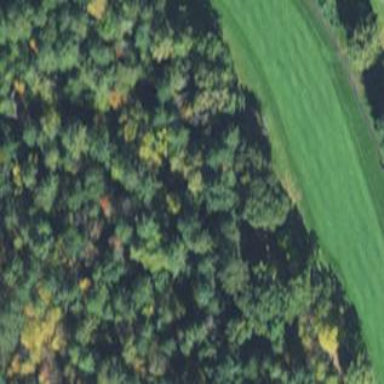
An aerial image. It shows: Grassy area designated as golf fairway.